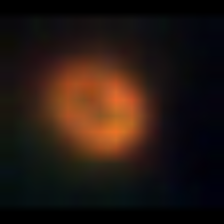
Taxon: NanoPlankton
Group: Other